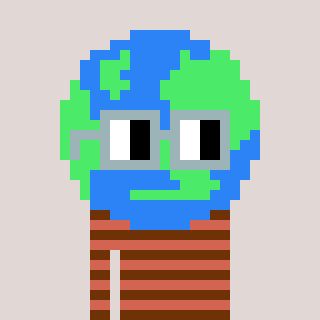
a pixel art character with square dark gray glasses, a earth-shaped head and a peachy-colored body on a warm background